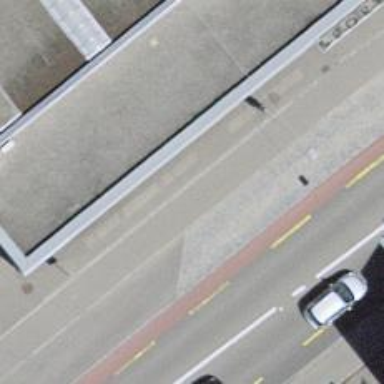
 serving as platform for public transportation."